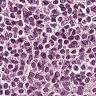
Metastatic tissue present: no